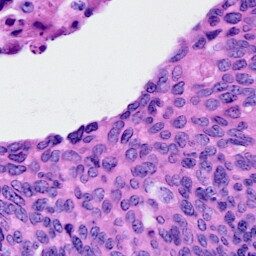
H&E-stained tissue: Cervix